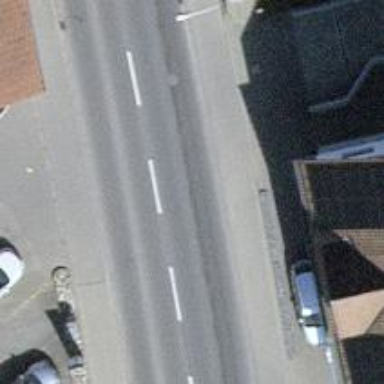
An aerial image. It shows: Secondary road with asphalt surface and separate sidewalks on both sides.